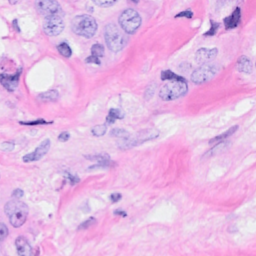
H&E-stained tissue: Breast